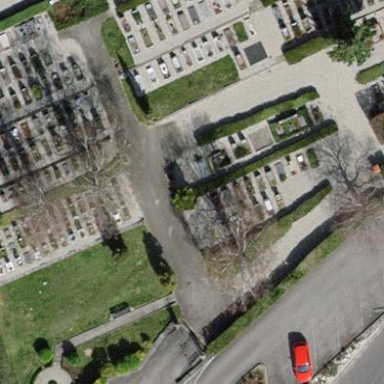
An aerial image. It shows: Graveyard.